Question: I am not sure exactly what I should be looking for on this so if I am asking a duplicated question please advice straight away and I will remove.
Say I have this image

I want to make sections of it selectable, so when I select say the roof it will at the moment have an alert or console.log saying ROOF same for if I selected right side, left side, rear, etc
And I want it to change to grey the area that I have selected so we know I have selected that area.
I know this can be done with javascript/jquery but I am unsure how.
Has anyone got any suggestions?
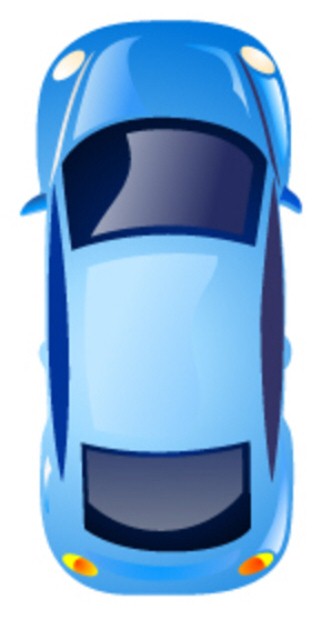
Answer: You can use image maps for this
### HTML
'''
<img src="http://i.stack.imgur.com/7o2sJ.jpg?1366014978754" alt="" usemap="#map1">
<map id="map1" name="map1">
<area shape="rect" alt="" title="" coords="69,25,243,128" href="#" target="" />
<area shape="rect" alt="" title="" coords="81,255,248,426" href="#" target="" />
</map>
'''
### JS
'''
$('#map1 area:eq(0)').click(function () {
alert('hood');
});
$('#map1 area:eq(1)').click(function () {
alert('roof');
});
'''
Fiddle - <URL>